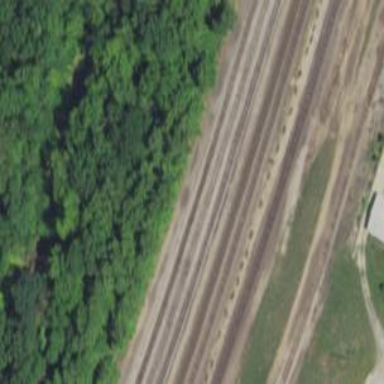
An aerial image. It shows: Railway track.